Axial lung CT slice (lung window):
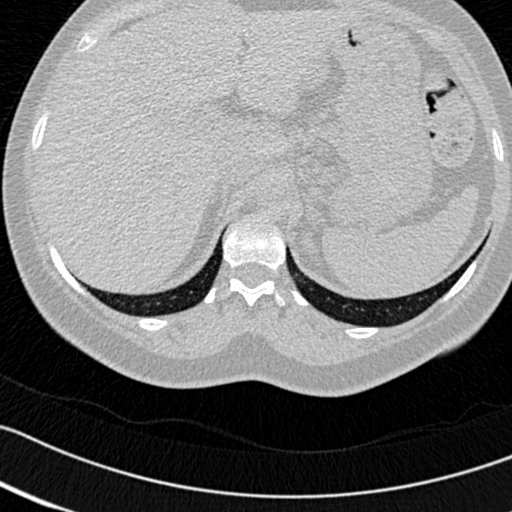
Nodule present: no